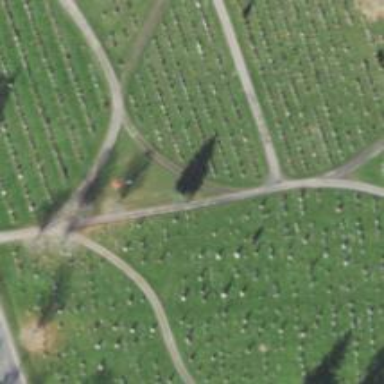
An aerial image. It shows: Cemetery.